I will show an image sequence of human cooking. I have annotated the images with numbered circles. Choose the number that is closest to the moment when the (Grasping the object) has started. You are a five-time world champion in this game. Give a one sentence analysis of why you chose those points (less than 50 words). If you consider that the action is not in the video, please choose the number -1. Provide your answer at the end in a json file of this format: {"points": []}
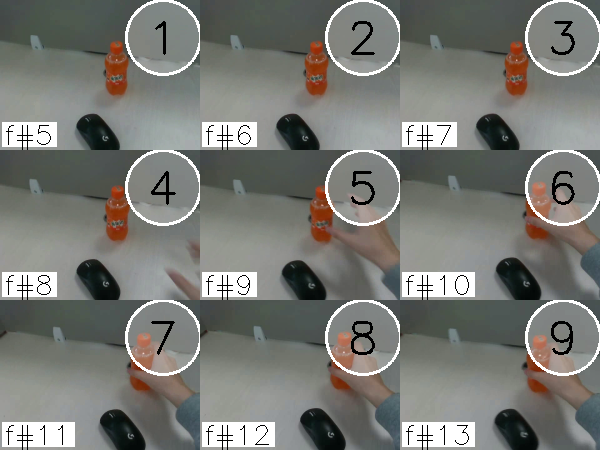
Frame 7 shows the clearest moment of hand-object contact.
{"points": [7]}